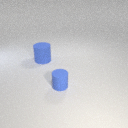
large blue rubber cylinder behind small blue rubber cylinder